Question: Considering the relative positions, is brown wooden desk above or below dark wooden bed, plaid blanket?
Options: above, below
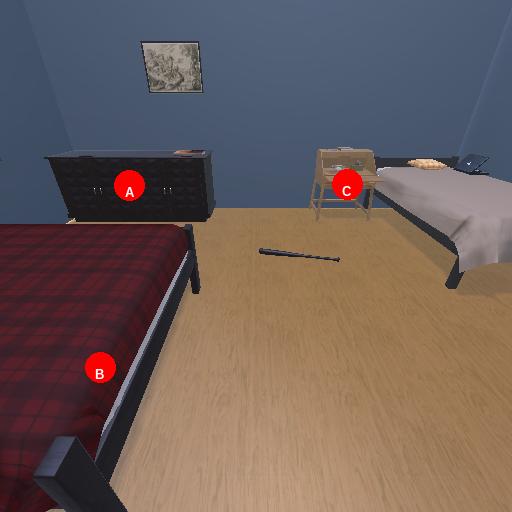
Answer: above